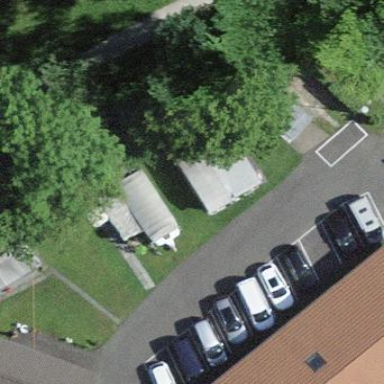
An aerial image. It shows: Camp pitch for tourism.